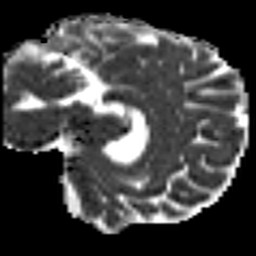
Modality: MD
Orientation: sagittal
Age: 40
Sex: female
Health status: ill
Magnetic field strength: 3 T
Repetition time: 8.4 s
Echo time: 0.0926 s